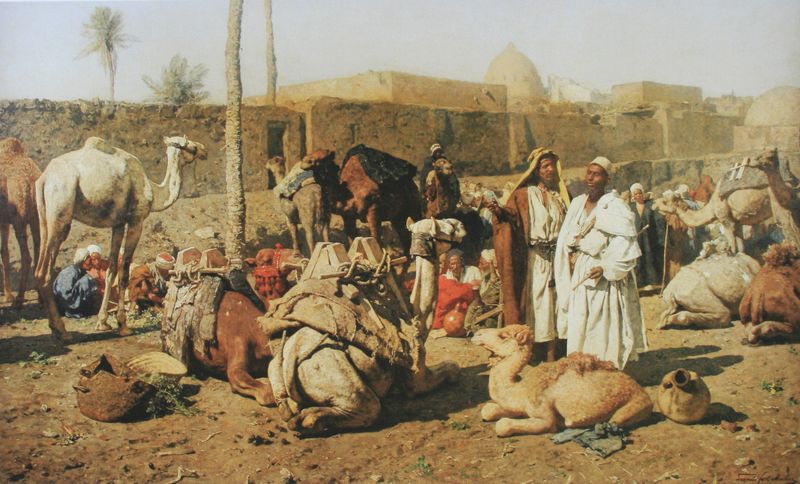
Titel: Kamelmarkt in Kairo
Künstler: Leopold Carl Müller
Standort: Linz
Institution: Oberösterreichisches Landesmuseum
Schlagwörter: himmel, umhang, bäume, frauen, gelb, menschen, ocker, sand, stadt, braun, bunt, fenster, geste, hintergrund, kleid, männer, schwarz, tür, weiss, gebäude, rot, tiere, beige, bart, bärte, kappe, mütze, kleidung, steine, erde, häuser, sonne, boden, gewand, decke, gewänder, händler, personen, amphore, krug, beine, reiten, sattel, schweif, sitz, ort, süden, stab, gepäck, heiß, körbe, last, transport, trocken, warm, afrika, wüste, mauer, dunst, pause, rast, markt, treiben, kuppel, strohhut, korb, palme, foto, fotografie, karawane, oase, verkauf, dürr, moschee, orient, zweig, hocken, staub, photo, gemäuer, krüge, mauern, karg, palmen, slevogt, bauten, baäume, kalb, ägypten, kamel, bleu, waren, beduinen, orientale, kamele, dromedar, kuppfel, tunesien, kameltreiber, körpe, dromedare, höcker, karawanserei, karawanne, kru, exoten, palm,e